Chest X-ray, PA view. Patient: 51 years old, sex F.
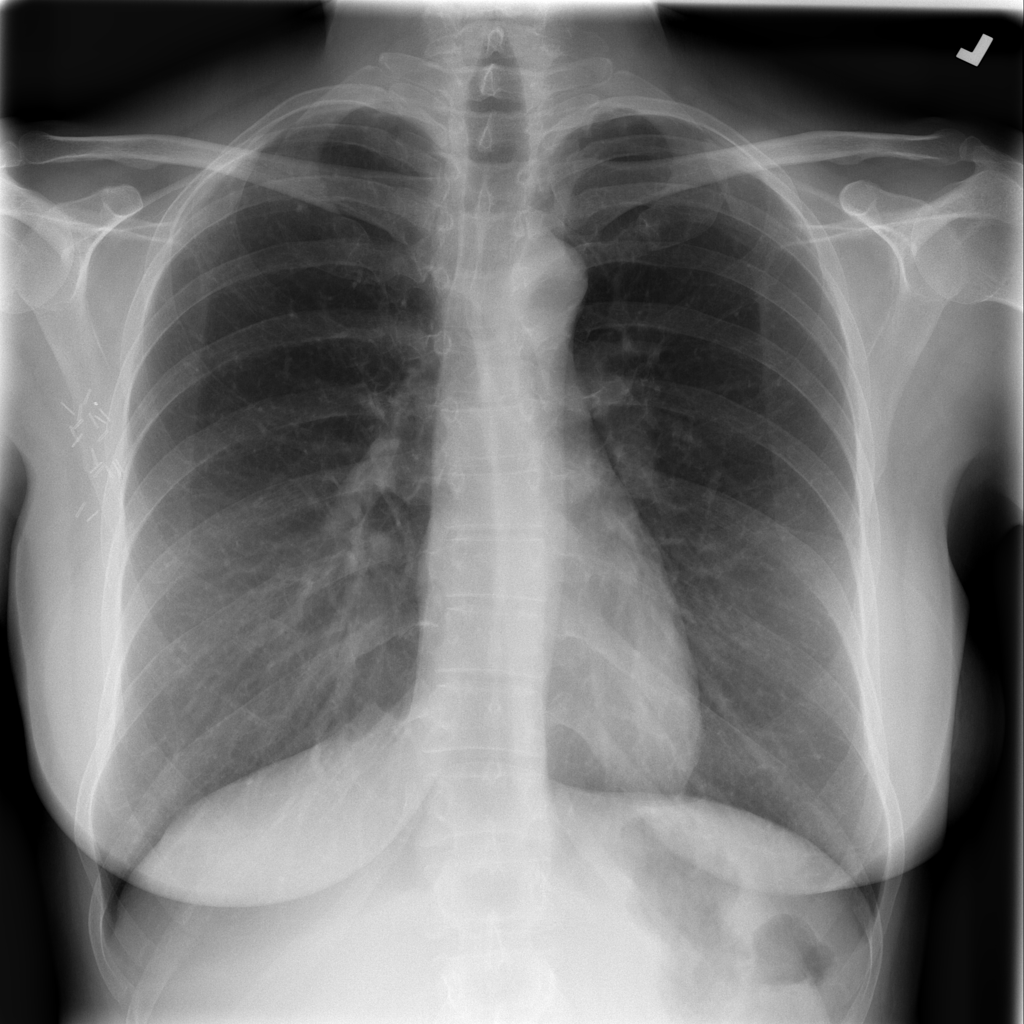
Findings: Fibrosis